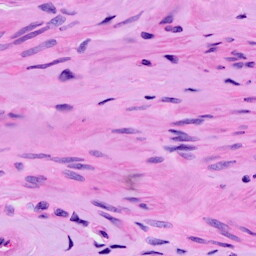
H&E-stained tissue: Ovarian